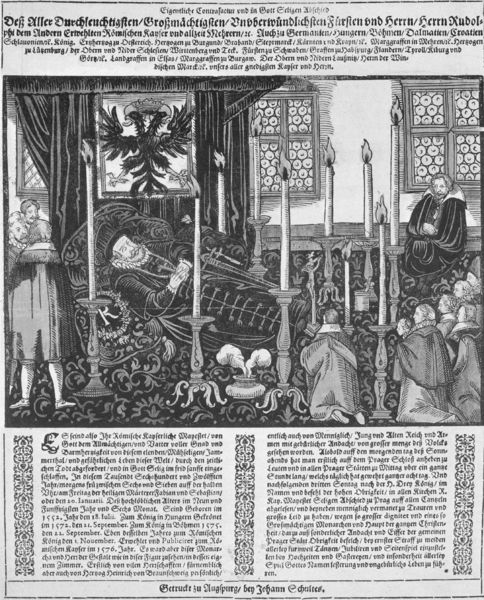
Titel: Eigentliche Contrafactur vnd in Gott Seligen Abschied
Künstler: Johann Schultes
Standort: Wolfenbüttel
Institution: Herzog August Bibliothek
Schlagwörter: adler, feder, feuer, mann, schlaf, weiß, frauen, menschen, fenster, grau, hut, licht, männer, schwarz, zeichnung, teppich, barock, geschichte, leiche, tod, tot, toter, trauer, vorhang, kirche, rauch, mantel, schrift, liegen, grafik, spalten, kaiser, könig, kerze, bett, kerzen, leuchter, deutsch, flamme, krank, buch, flammen, druck, schwarz weiß, radierung, stich, seite, illustration, text, knien, überschrift, herrscher, beten, gebet, bleiglas, fürst, buchdruck, wappen, kerzenhalter, beerdigung, begräbnis, leichnam, totenbett, mittelalter, priester, luther, geistliche, mönche, gelehrter, anbeten, jünger, kupferstich, butzenscheiben, aufgebahrt, totenwache, unproportional, latein, augsburg, doppeladler, fackeln, doppelkopf, majuskel, aufbahrung, totengebet, beter, stundenbuch, butzenfenster, lithugrafie, fürstenbegräbnis, kkerzen